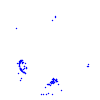
Particle: proton